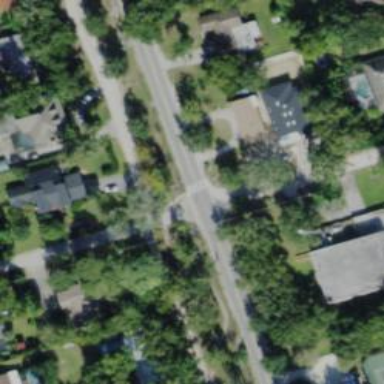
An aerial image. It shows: Residential road with asphalt surface. There is sidewalk on the left side.